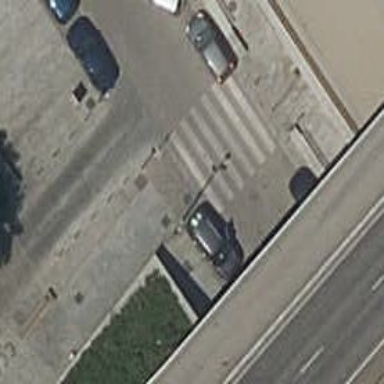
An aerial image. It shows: Uncontrolled road crossing.